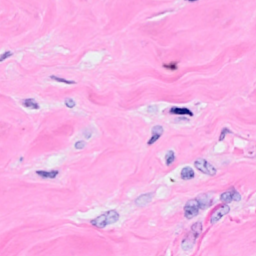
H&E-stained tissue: Breast